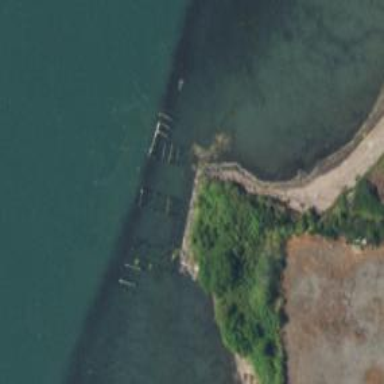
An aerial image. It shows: Ruined pier structure.